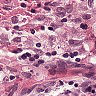
Metastatic tissue present: no